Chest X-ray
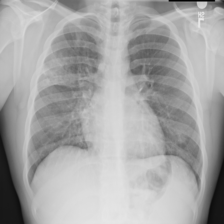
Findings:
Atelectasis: negative
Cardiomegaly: negative
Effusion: negative
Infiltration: positive
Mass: negative
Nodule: negative
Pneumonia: negative
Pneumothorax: negative
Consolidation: negative
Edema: negative
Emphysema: negative
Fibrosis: negative
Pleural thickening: negative
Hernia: negative